Field crop: tomato
Growth stage: 2
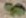
Species: solanum